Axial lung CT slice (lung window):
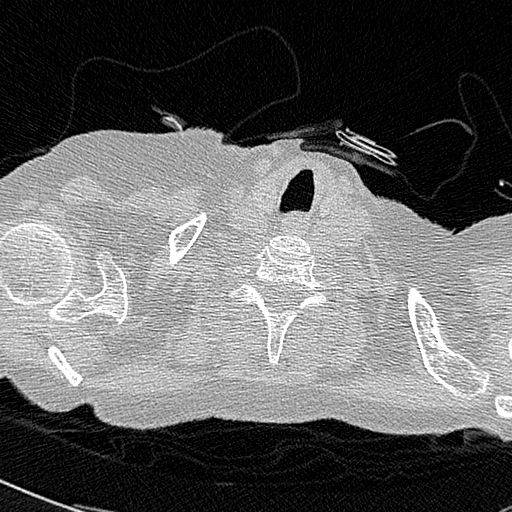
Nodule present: no